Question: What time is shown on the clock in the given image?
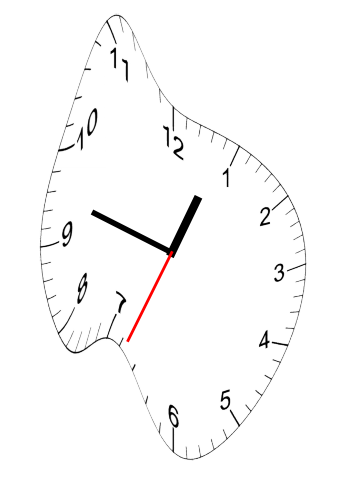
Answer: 12:47:34